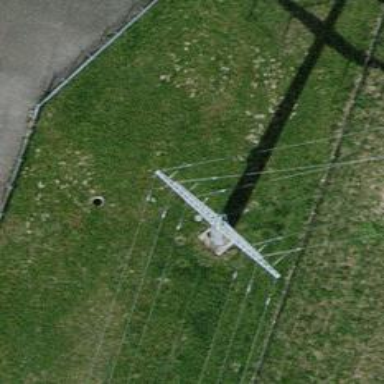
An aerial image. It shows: Three cables of power line.